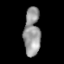
Tissue: lung
Cell type: Endothelial cells
Senescence score: 0.5457
Nuclear area (px): 765
Mean DAPI intensity: 151.558